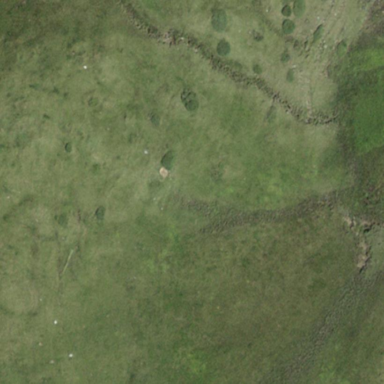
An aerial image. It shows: Fen wetland area.